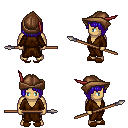
a pixel art fantasy rpg character, male body template, human, tanned skin, brown robe, gold greaves, blue pageboy hairstyle, leather cap, brown slippers, spear, four views (front, back, left, right), 2x2 character sprite sheet, small pixel art, hard edges, no anti-aliasing